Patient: sex M, age 61
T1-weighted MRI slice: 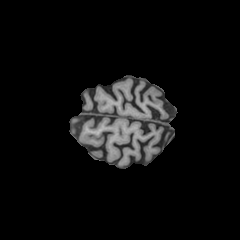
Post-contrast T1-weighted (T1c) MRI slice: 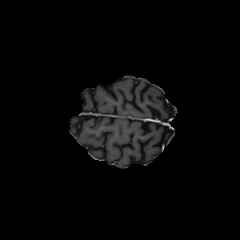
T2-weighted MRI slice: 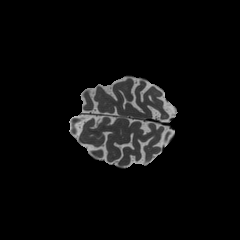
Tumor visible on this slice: no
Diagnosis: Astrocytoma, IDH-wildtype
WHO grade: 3